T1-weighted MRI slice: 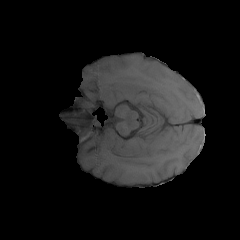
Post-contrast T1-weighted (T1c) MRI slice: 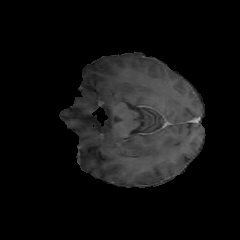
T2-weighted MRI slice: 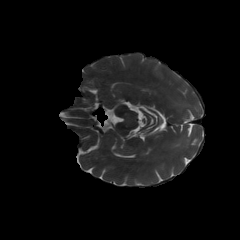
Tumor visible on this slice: no